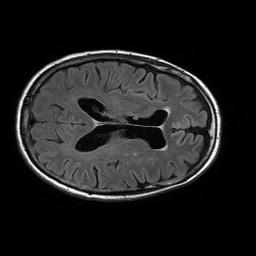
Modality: FLAIR
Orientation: axial
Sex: female
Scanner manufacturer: philips
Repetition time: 11 s
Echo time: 0.125 s